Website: apple
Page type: payment
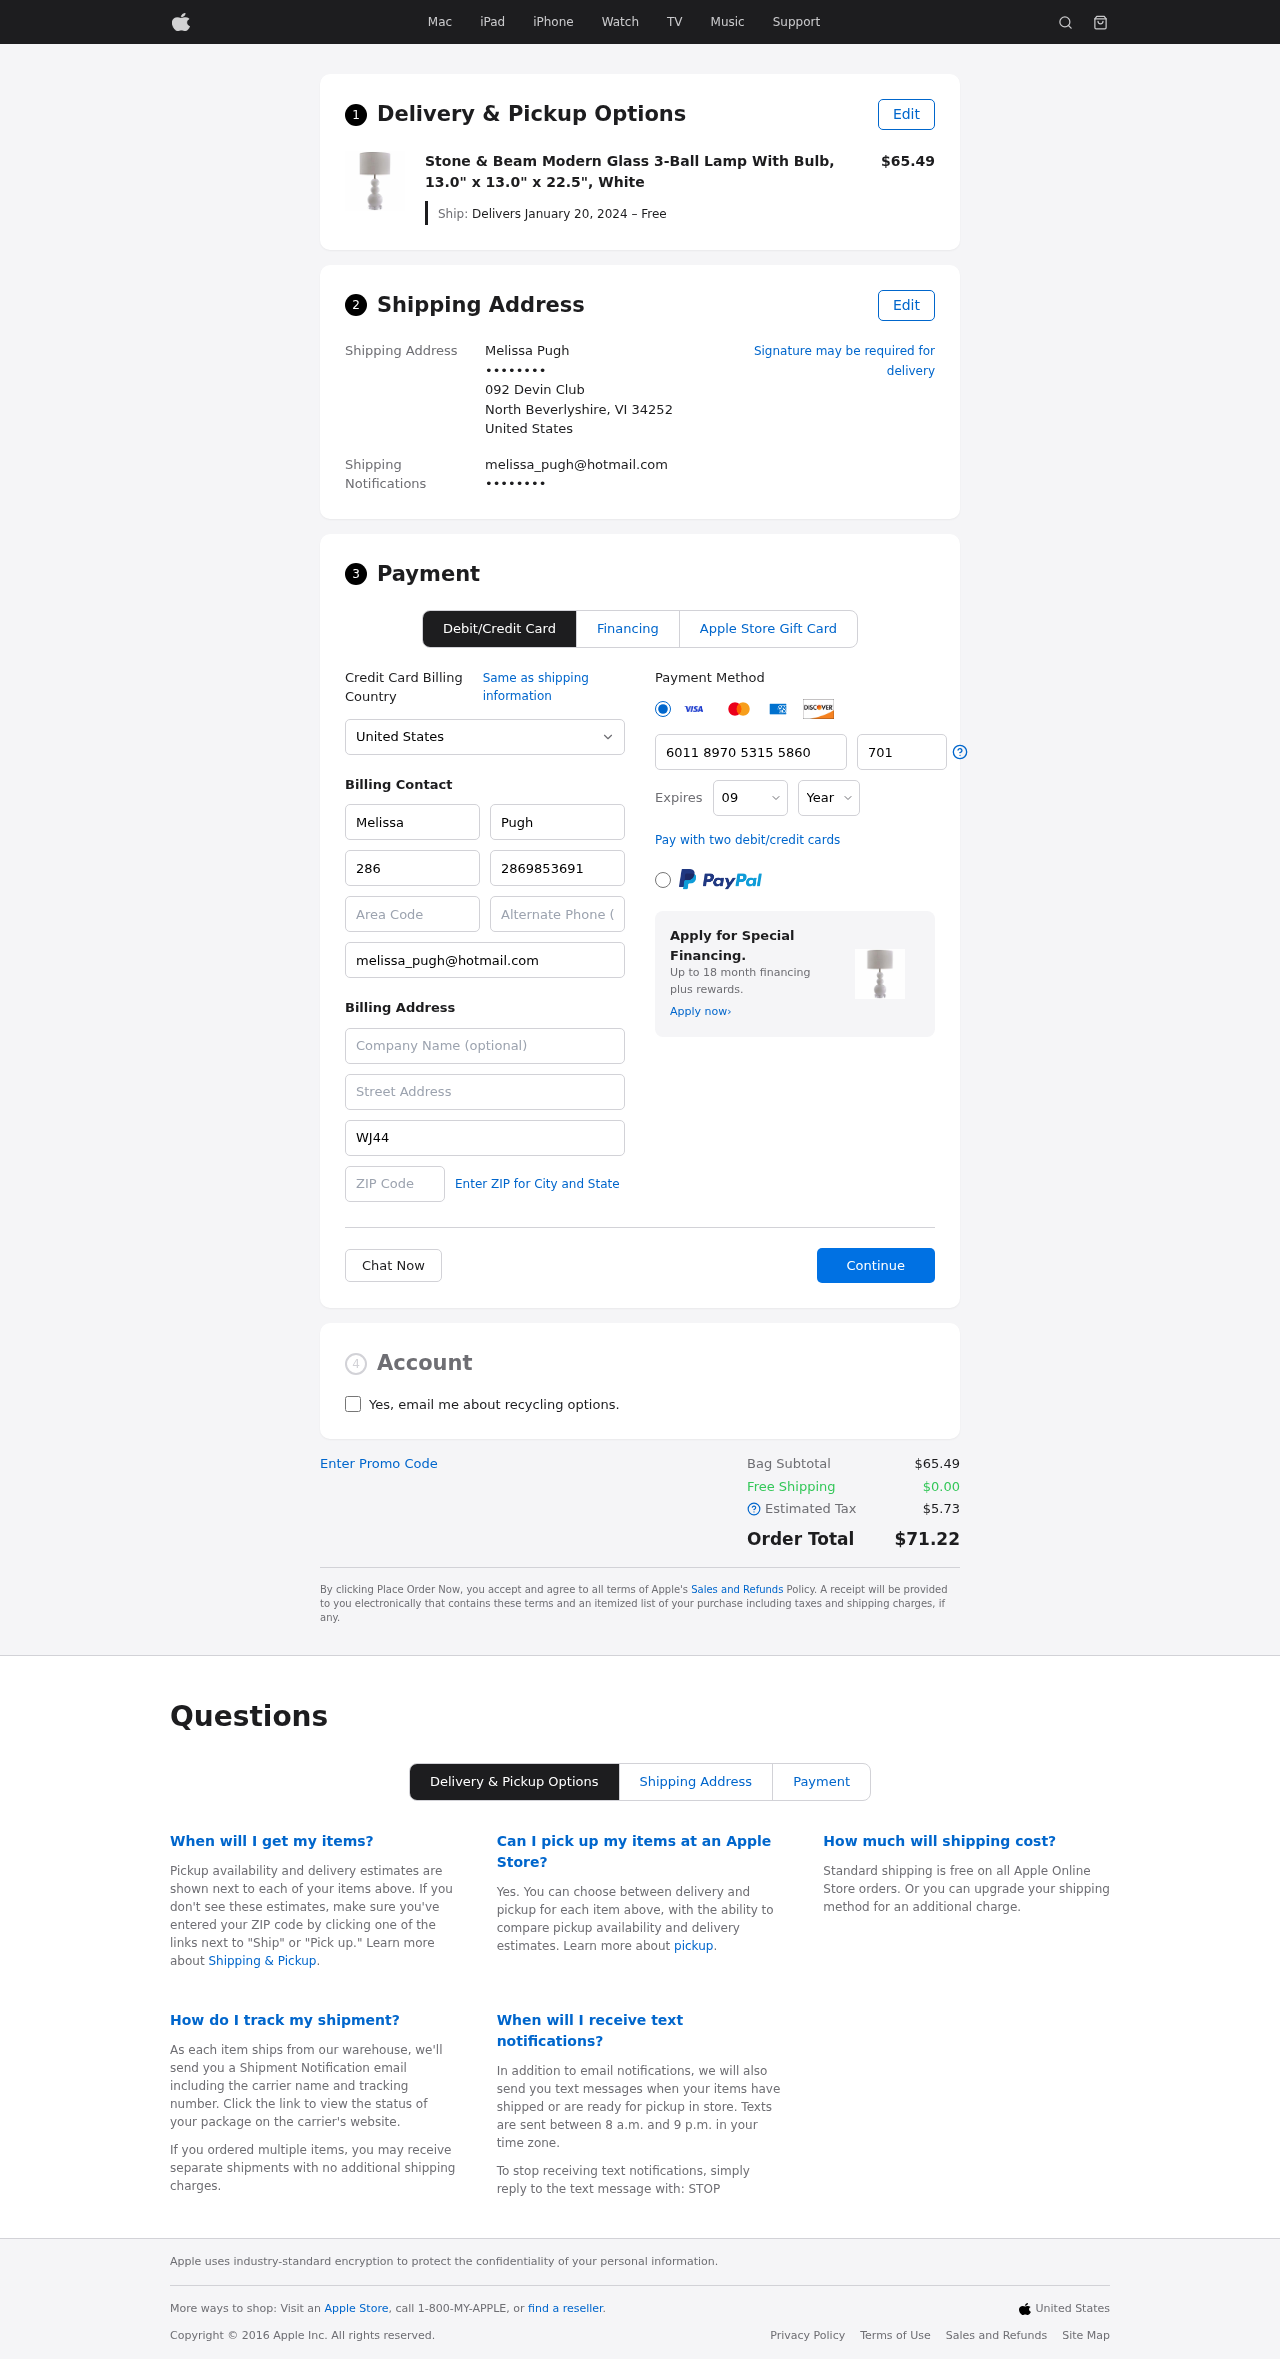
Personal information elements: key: PII_CARD_CVV
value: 701
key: PII_CARD_EXPIRY_MONTH
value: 09
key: PII_CARD_EXPIRY_YEAR
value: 28
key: PII_CARD_NUMBER
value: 6011 8970 5315 5860
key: PII_CITY_STATE_ZIP
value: North Beverlyshire, VI 34252
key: PII_COUNTRY
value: United States
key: PII_EMAIL
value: melissa_pugh@hotmail.com
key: PII_EMAIL2
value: melissa_pugh@hotmail.com
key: PII_FIRSTNAME
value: Melissa
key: PII_FULLNAME
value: Melissa Pugh
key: PII_LASTNAME
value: Pugh
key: PII_PHONE3
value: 2869853691
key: PII_PHONE_AREA
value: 286
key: PII_SECURITY_CODE
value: WJ44
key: PII_STREET
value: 092 Devin Club
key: PII_PHONE
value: ••••••••
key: PII_PHONE2
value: ••••••••
Product elements: key: PRODUCT1_NAME
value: Stone & Beam Modern Glass 3-Ball Lamp With Bulb, 13.0" x 13.0" x 22.5", White
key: PRODUCT1_PRICE
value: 65.49
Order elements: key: ORDER_DELIVERY_DATE
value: Delivers January 20, 2024 – Free
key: ORDER_SUBTOTAL
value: $65.49
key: ORDER_SHIPPING_COST
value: $0.00
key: ORDER_TAX
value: $5.73
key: ORDER_TOTAL
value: $71.22